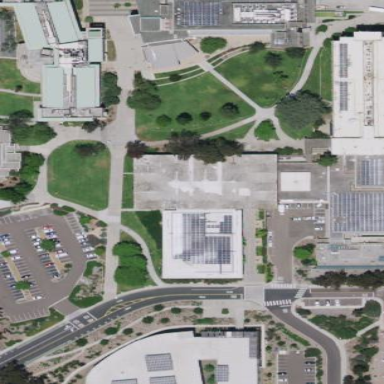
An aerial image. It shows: University building designated as library. It falls under the education building type.